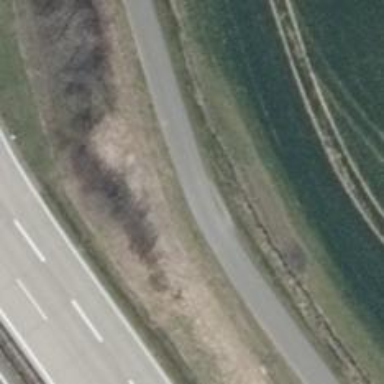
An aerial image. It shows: Asphalt track with grade1 quality.